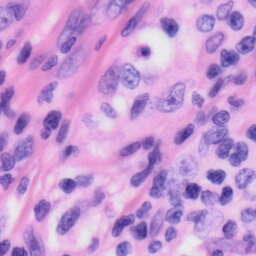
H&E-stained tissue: Skin